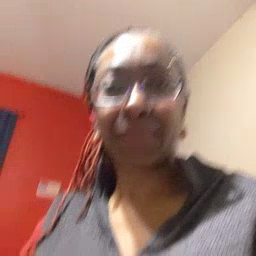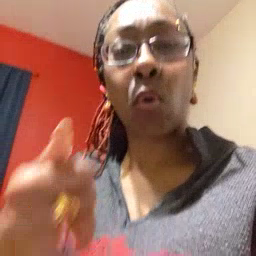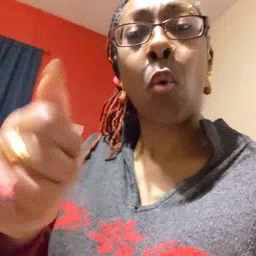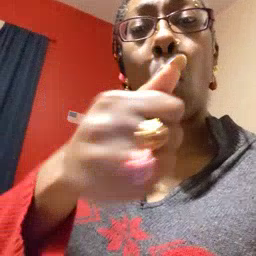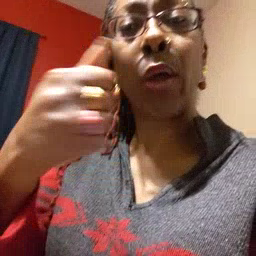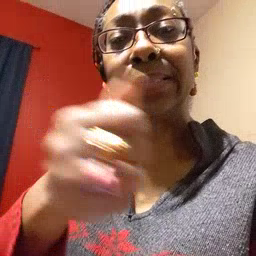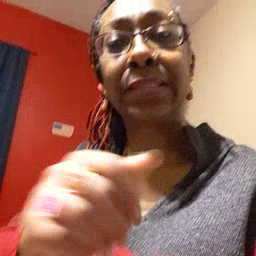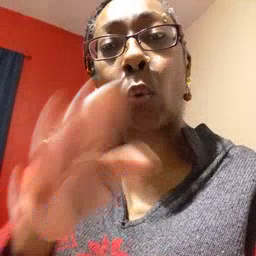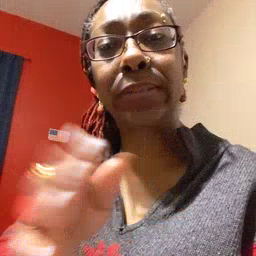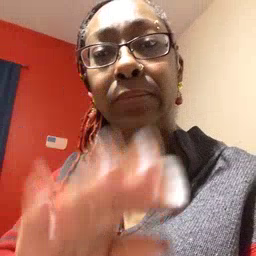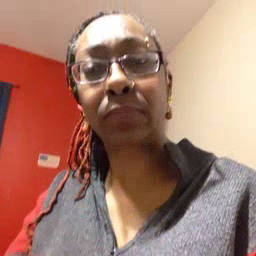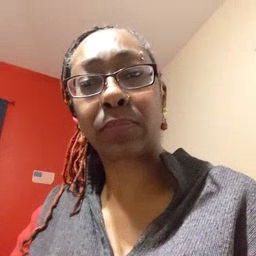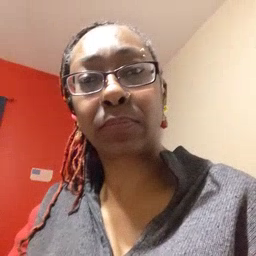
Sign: closet